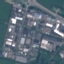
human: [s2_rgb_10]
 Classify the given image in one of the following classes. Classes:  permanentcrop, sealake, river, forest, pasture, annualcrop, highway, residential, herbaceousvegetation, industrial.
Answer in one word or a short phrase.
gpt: Industrial